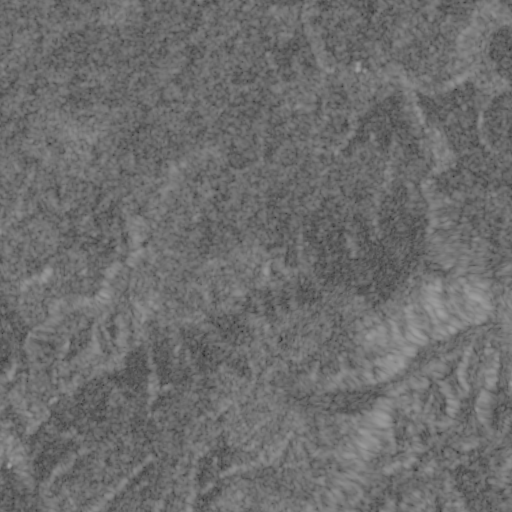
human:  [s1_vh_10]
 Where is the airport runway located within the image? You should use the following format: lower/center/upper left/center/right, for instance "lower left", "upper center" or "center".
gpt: The airport runway is located in the lower left of the image.
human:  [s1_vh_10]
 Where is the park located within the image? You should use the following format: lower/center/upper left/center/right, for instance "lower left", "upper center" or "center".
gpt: The park is located in the center left of the image.
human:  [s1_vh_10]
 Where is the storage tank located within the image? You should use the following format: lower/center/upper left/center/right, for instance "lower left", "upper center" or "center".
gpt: The storage tank is located in the upper center of the image.
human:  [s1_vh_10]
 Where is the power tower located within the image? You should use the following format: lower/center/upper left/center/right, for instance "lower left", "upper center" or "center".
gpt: There is no power tower in the image.

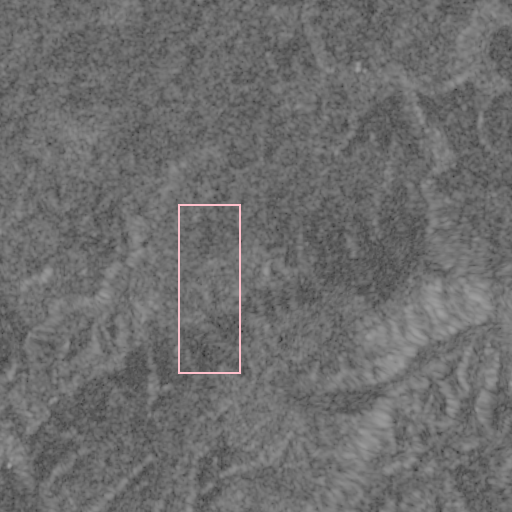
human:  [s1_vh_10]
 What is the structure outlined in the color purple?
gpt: There is no purple outline.
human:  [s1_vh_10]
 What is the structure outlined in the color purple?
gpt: There is no structure outlined in purple.